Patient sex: M
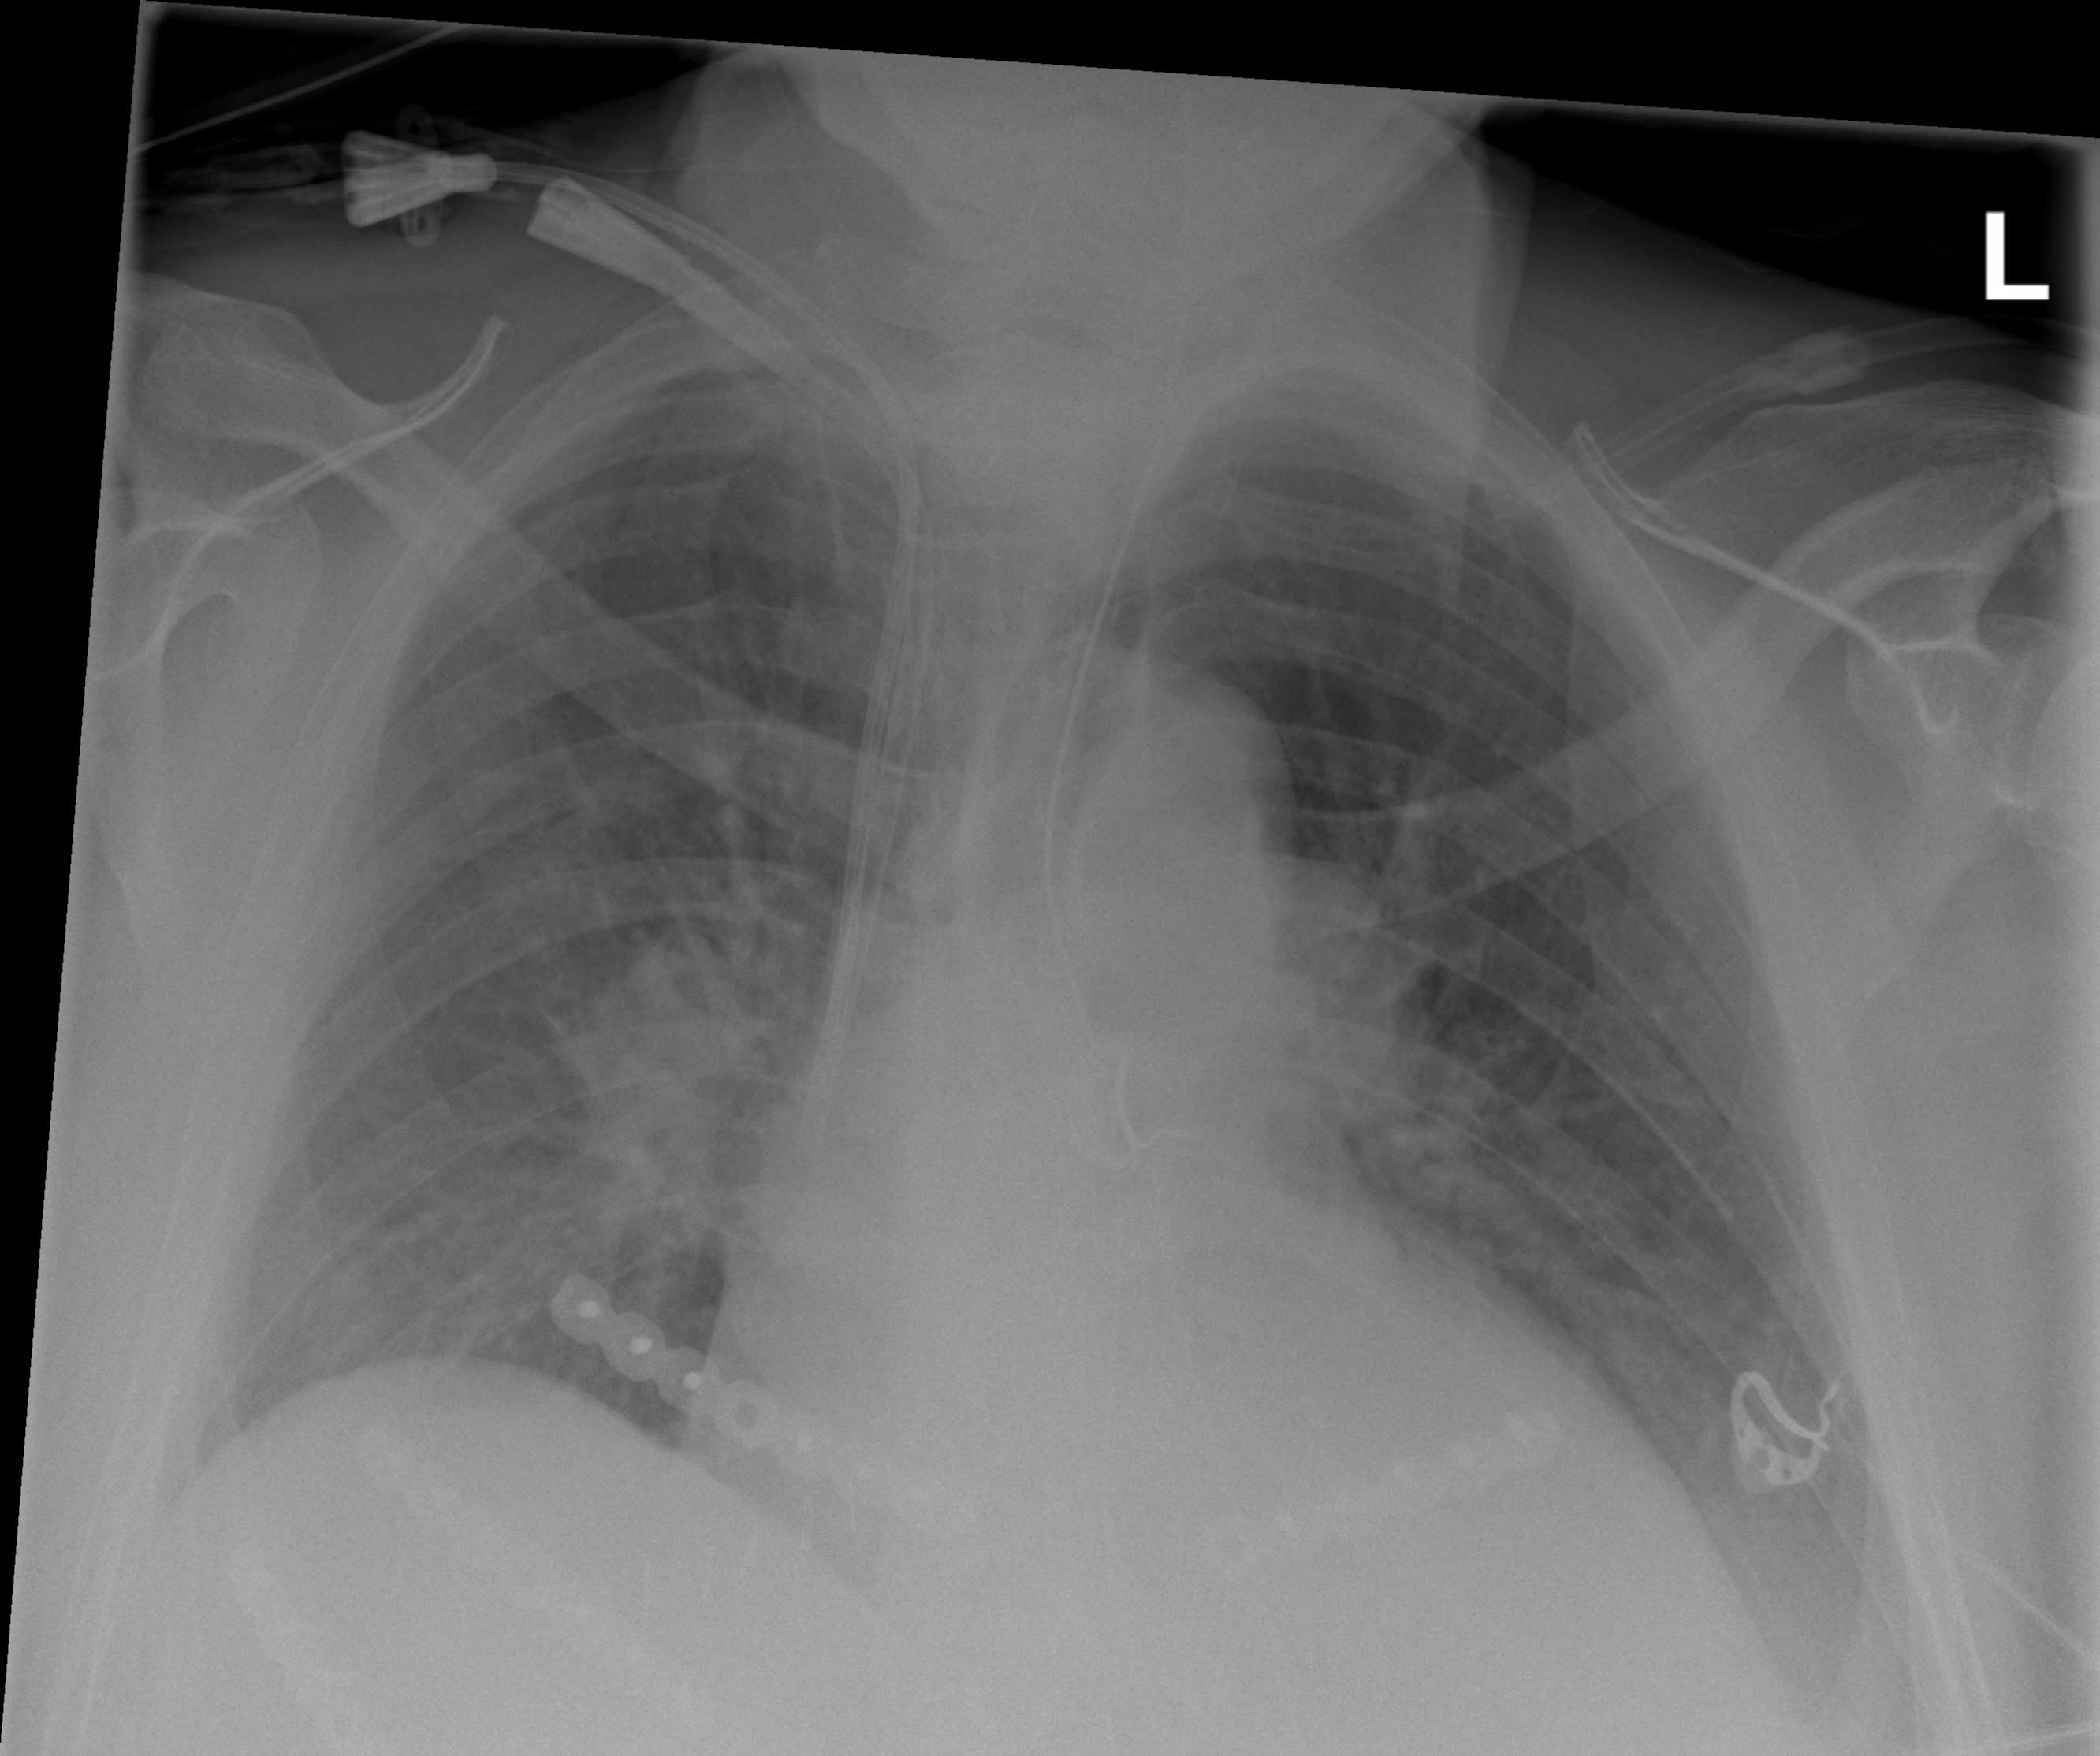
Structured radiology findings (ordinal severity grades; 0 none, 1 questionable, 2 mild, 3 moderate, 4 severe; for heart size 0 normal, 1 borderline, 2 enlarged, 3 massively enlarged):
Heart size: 2
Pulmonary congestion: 2
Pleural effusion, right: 0
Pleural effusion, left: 2
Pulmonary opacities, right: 3
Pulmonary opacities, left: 2
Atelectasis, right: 2
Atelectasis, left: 2